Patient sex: F
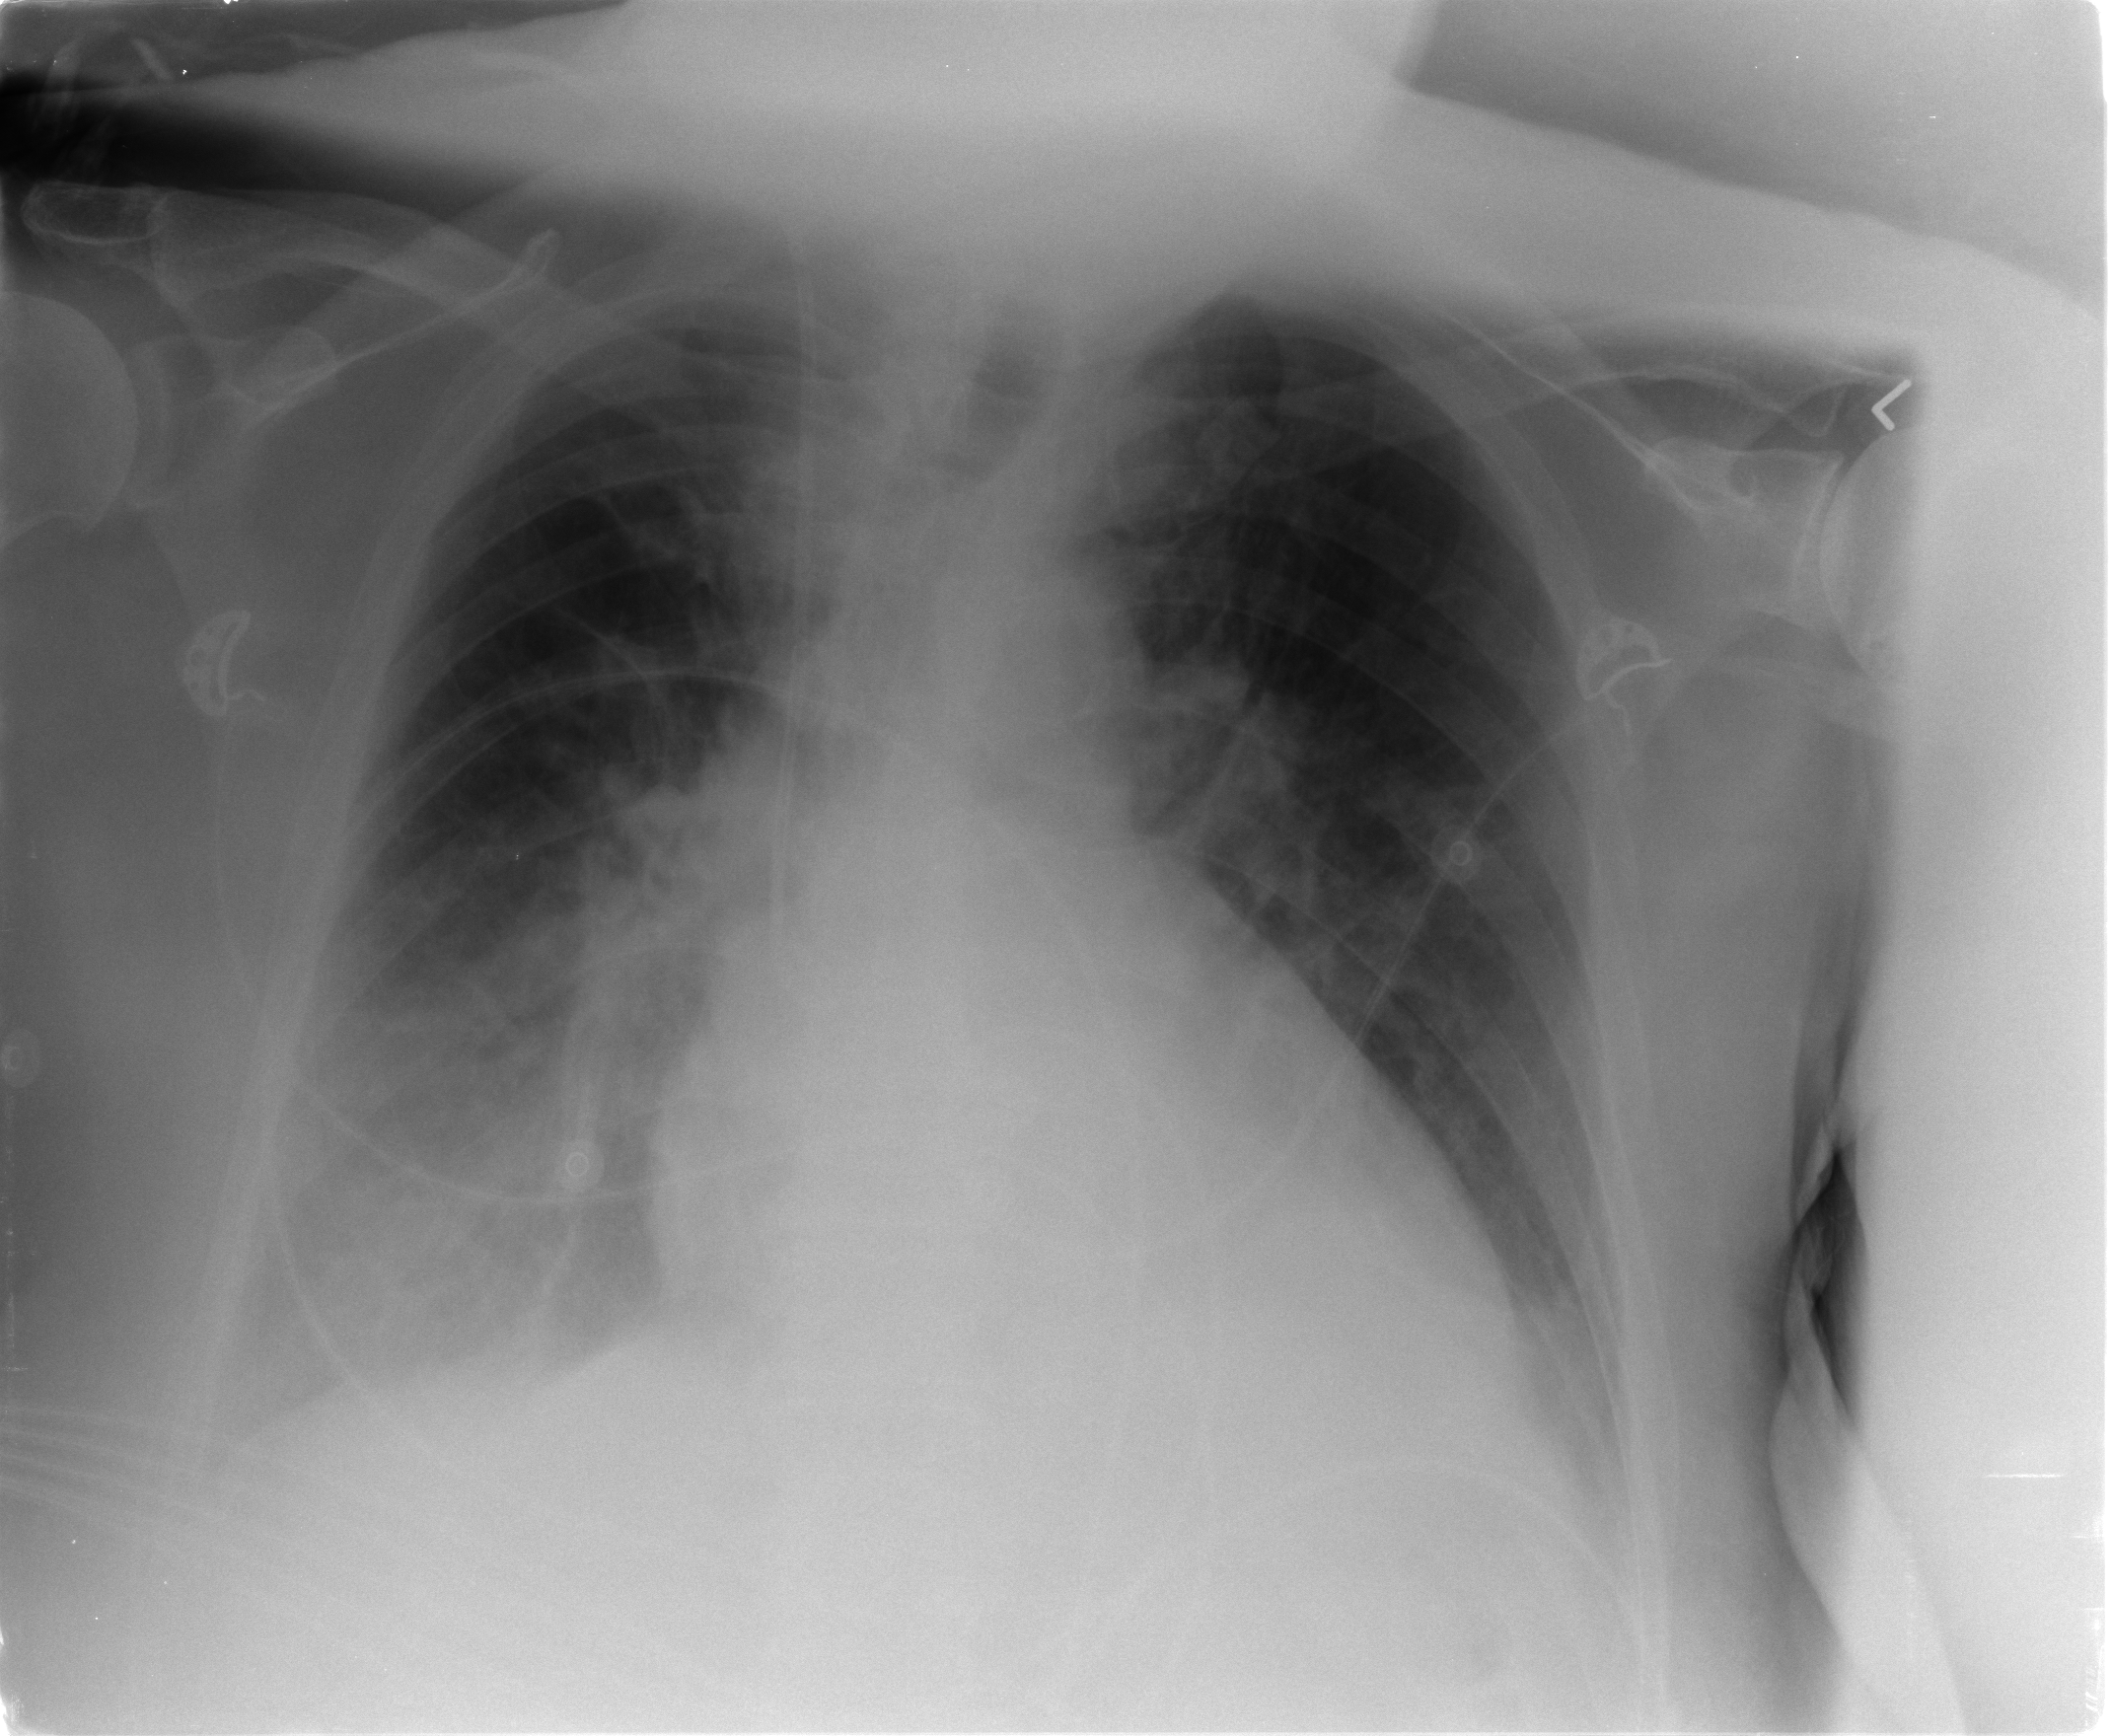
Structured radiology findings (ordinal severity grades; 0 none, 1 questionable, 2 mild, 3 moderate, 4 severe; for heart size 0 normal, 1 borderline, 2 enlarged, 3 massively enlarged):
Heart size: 2
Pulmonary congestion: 2
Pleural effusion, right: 2
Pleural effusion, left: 2
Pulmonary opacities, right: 2
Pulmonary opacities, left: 1
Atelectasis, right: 2
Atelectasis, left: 2